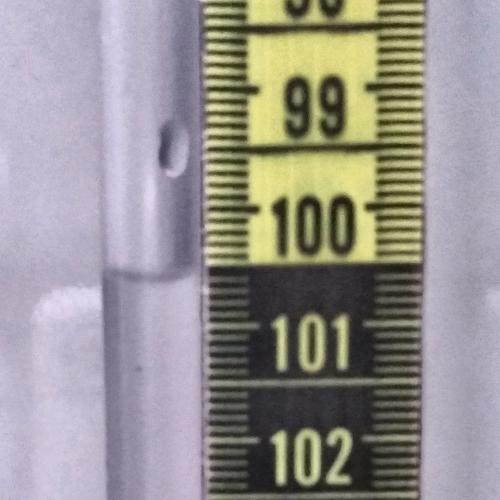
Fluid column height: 100.6 cm